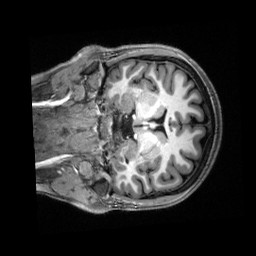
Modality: T1w
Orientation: coronal
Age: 28
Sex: female
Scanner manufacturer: siemens
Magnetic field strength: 3 T
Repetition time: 2.5 s
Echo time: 0.00222 s